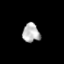
Tissue: prostate
Cell type: T cells
Senescence score: 0.7449
Nuclear area (px): 319
Mean DAPI intensity: 179.282